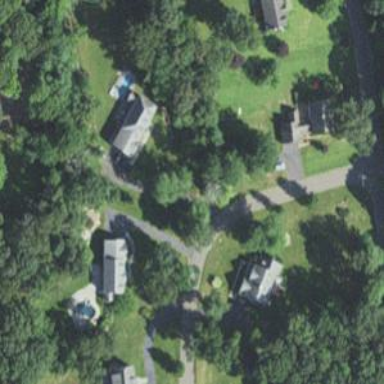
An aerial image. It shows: Residential driveway used as service road.